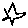
Label: star